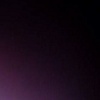
Label: space